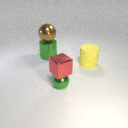
small green metal sphere to the left of large yellow rubber cylinder